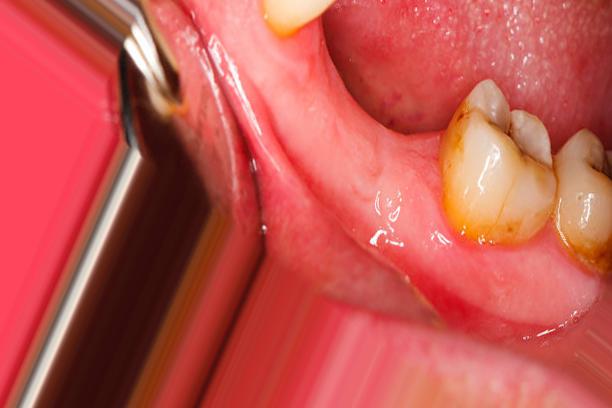
Condition: Caries